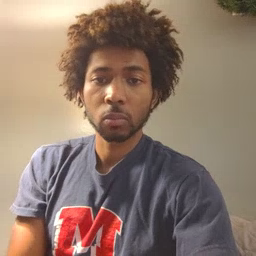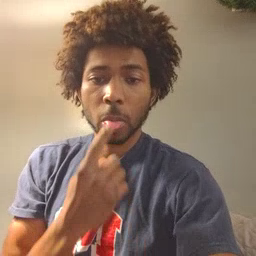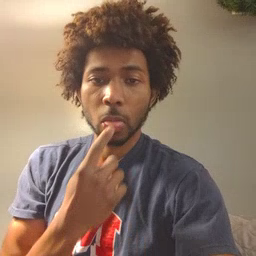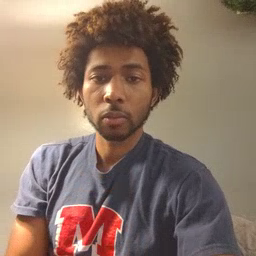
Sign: tongue